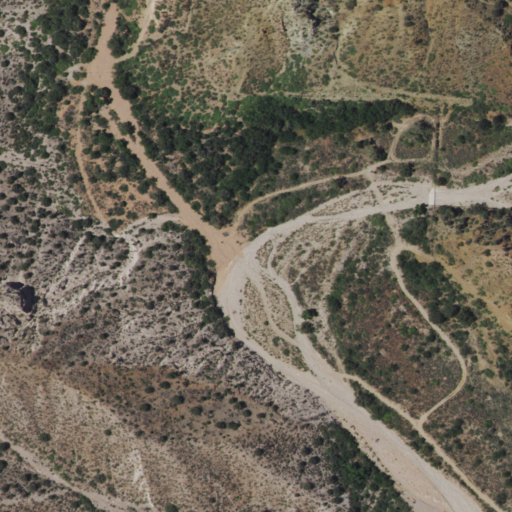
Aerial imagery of valley in New Mexico named Smith Canyon containing only shrub